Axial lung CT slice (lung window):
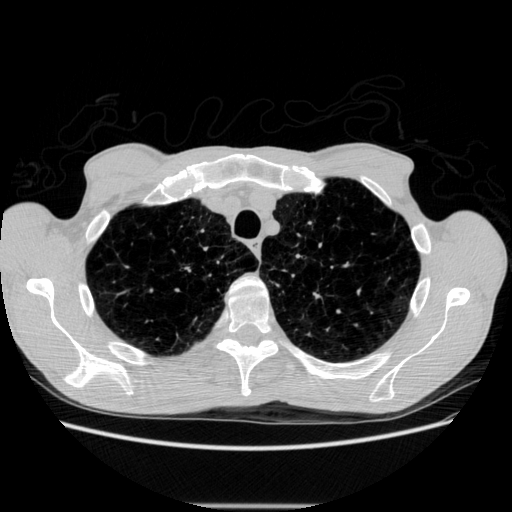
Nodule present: no